Question: Let's say I have the following data:
'''
stocks <- structure(list(date = structure(c(15120, 15126, 15156, 15187,
15218, 15250, 15279, 15309, 15342, 15371), class = "Date"), AAPL = c(0,
-0.0349594915528398, 0.163285209696362, -0.0144692603838991,
-0.00912094189637977, 0.0615229895783601, -0.0557834027614259,
0.0596546102691159, 0.127111450820476, 0.188310389721697), LMT = c(0,
0.0394093623514219, -0.064715298915223, -0.0103142125320749,
-0.0208923278478336, 0.0448787708206146, 0.0430164493053814,
0.035188599184363, 0.0175524826908838, 0.0861273642597269)), .Names = c("date",
"AAPL", "LMT"), row.names = c(NA, 10L), class = "data.frame")
'''
Which looks something like that:
'''
date AAPL LMT
1 2011-05-26 0.000000000 0.<PHONE>
2 2011-06-01 -0.034959492 0.<PHONE>
3 2011-07-01 0.163285210 -0.<PHONE>
4 2011-08-01 -0.014469260 -0.<PHONE>
5 2011-09-01 -0.009120942 -0.<PHONE>
6 2011-10-03 0.061522990 0.<PHONE>
7 2011-11-01 -0.055783403 0.<PHONE>
8 2011-12-01 0.059654610 0.<PHONE>
9 2012-01-03 0.127111451 0.<PHONE>
10 2012-02-01 0.188310390 0.<PHONE>
'''
Then I 'melt' it:
'''
library(reshape2)
stocks <- melt(stocks, id.vars = "date")
'''
And then plot it as the cumulative series:
'''
library(ggplot2)
ggplot(stocks, aes(date, cumsum(value), color = variable)) + geom_line()
'''

As you see, the starting points of the series for some reason have different 'y' values (and thus, the graphs do start from different points). The question would be the following: is there any way to make both 'AAPL' and 'LMT' series start from the same (0,0) point?
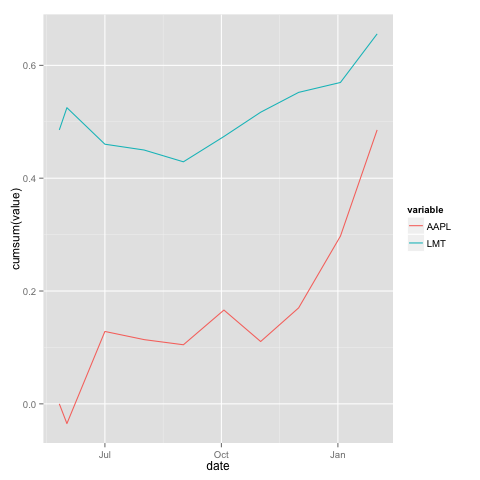
Answer: I would calculate the 'cumsum' value first using 'dplyr' or 'plyr':
'''
library(dplyr)
stocks %>%
group_by(variable) %>%
mutate(cumsum = cumsum(value)) %>%
ggplot(., aes(x = date, color = variable)) +
geom_line(aes(y = cumsum))
'''